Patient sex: M
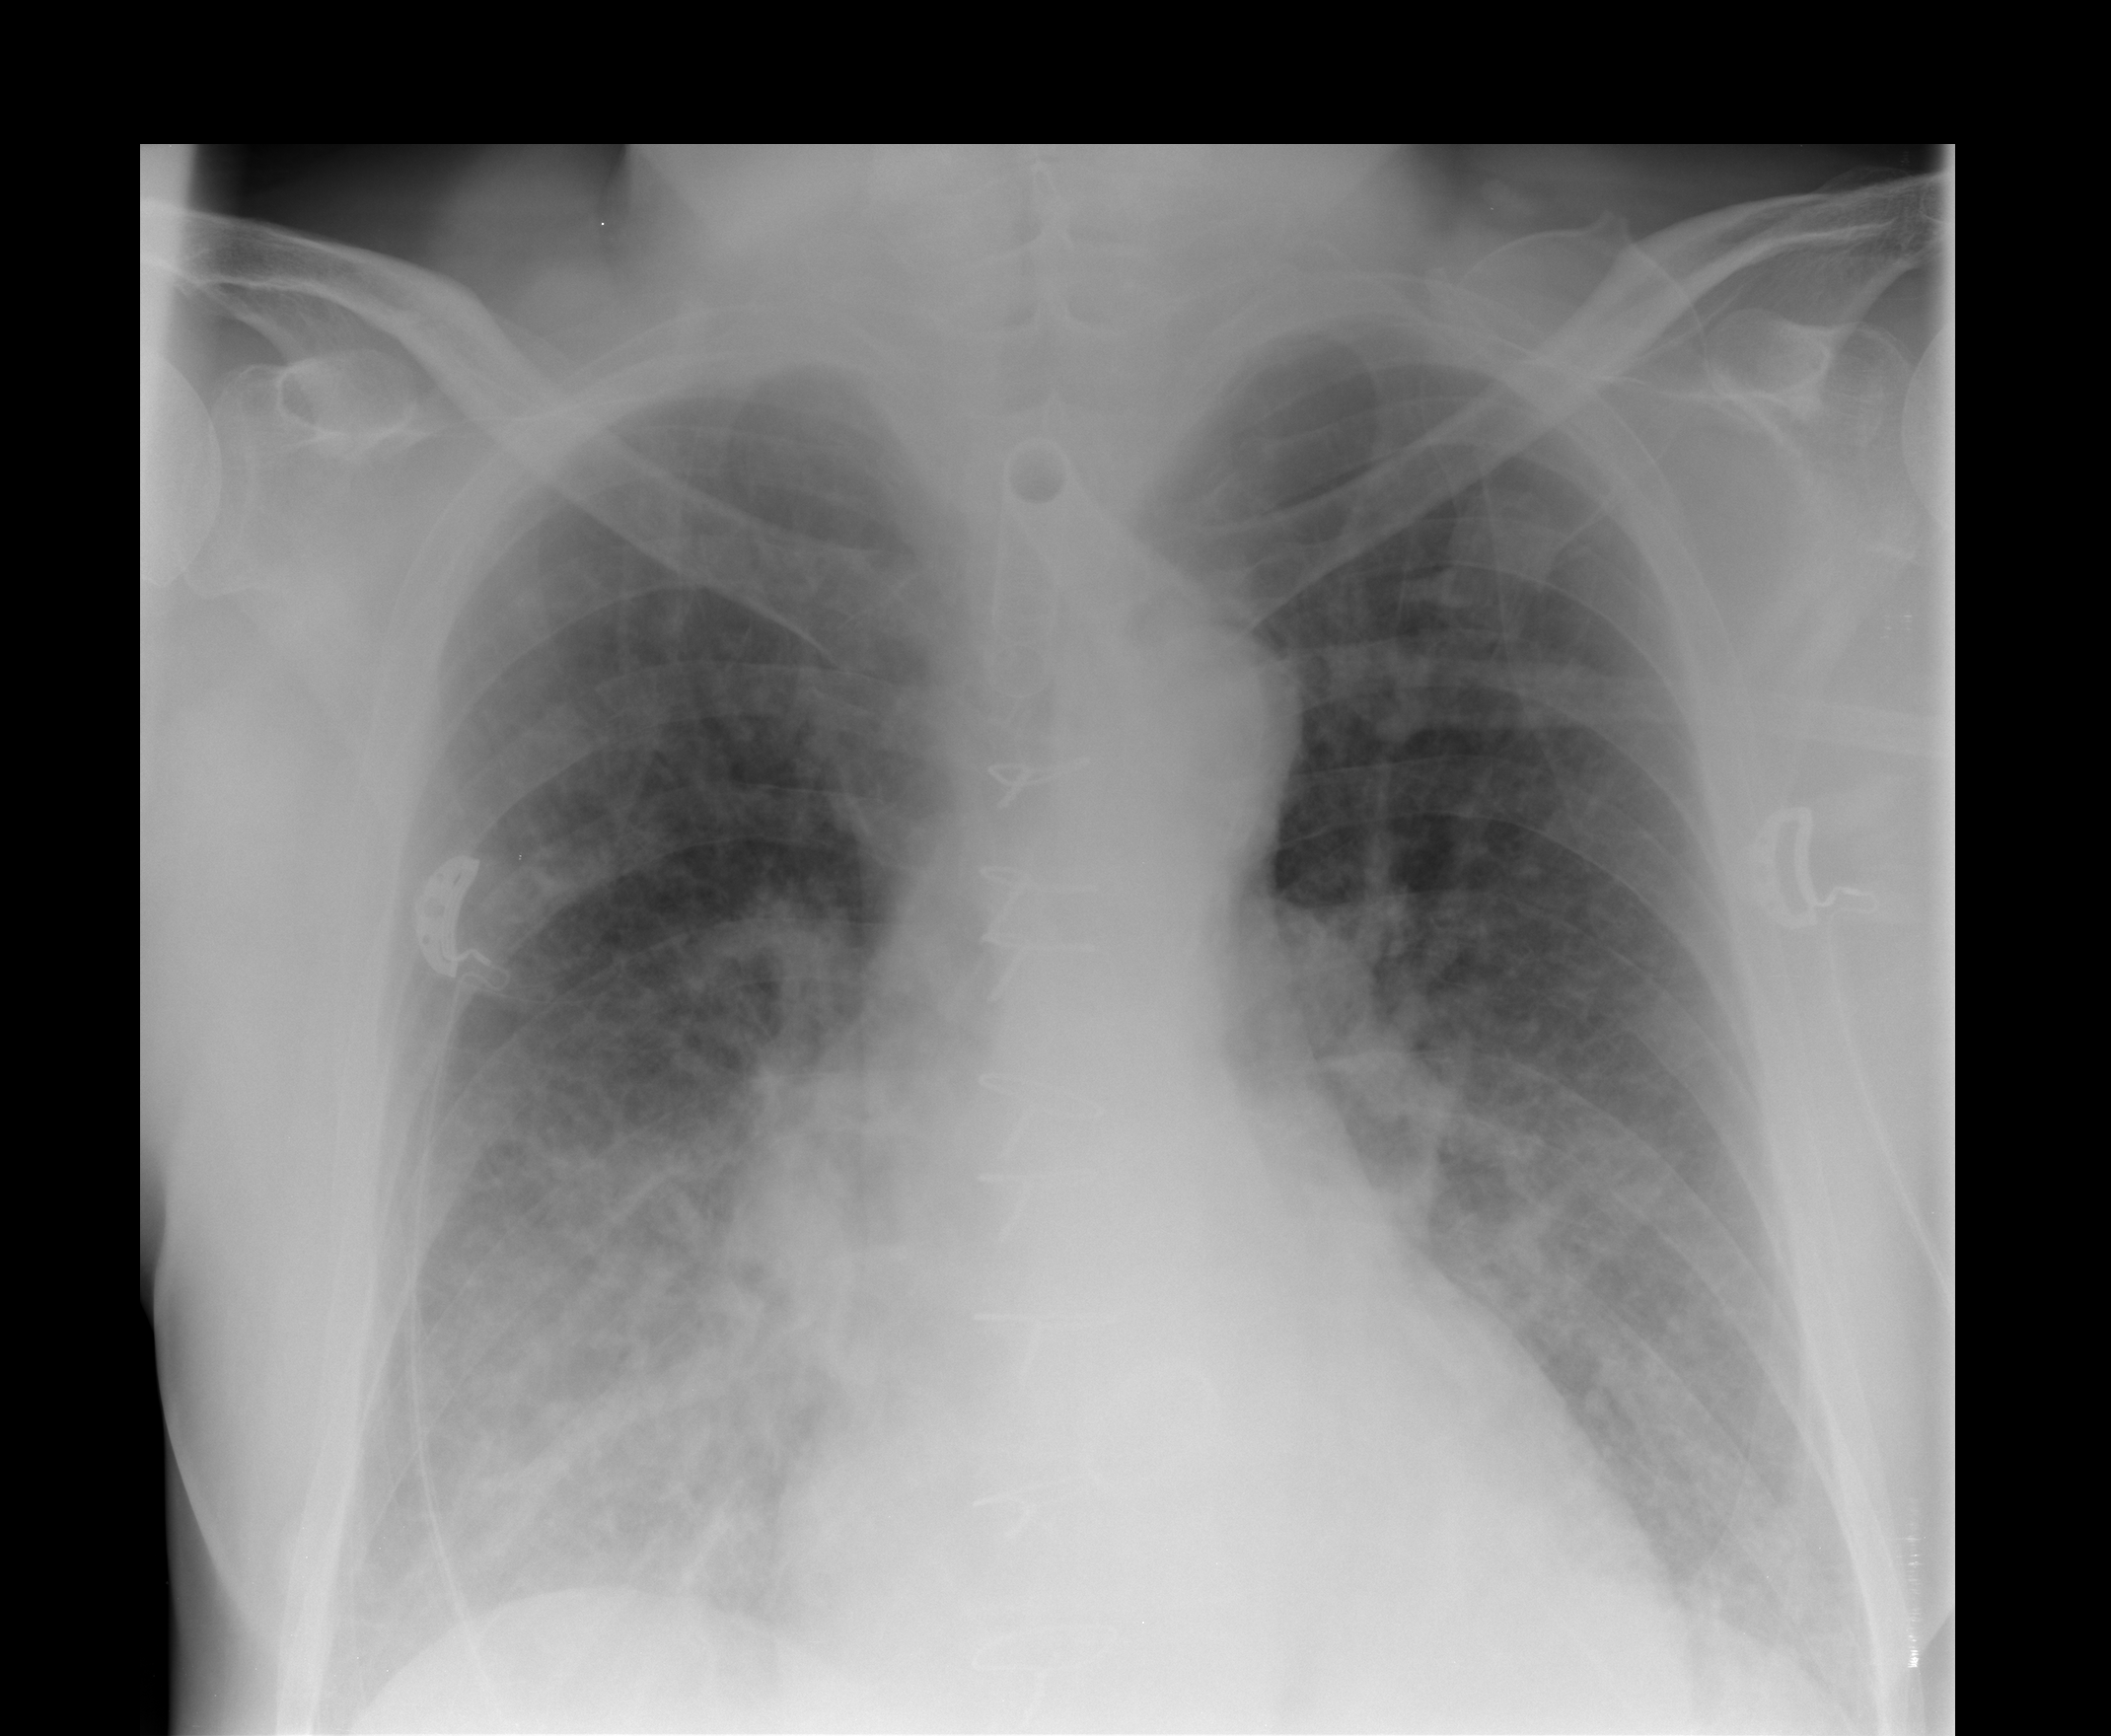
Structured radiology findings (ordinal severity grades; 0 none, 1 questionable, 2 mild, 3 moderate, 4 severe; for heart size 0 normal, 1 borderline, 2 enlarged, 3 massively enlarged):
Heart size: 2
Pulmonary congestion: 2
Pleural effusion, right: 2
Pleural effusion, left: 2
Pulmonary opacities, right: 3
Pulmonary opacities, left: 3
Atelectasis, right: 2
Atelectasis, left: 2